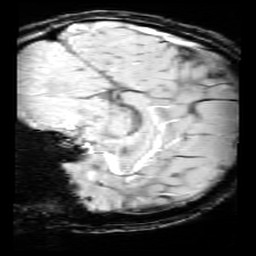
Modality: SWI
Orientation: sagittal
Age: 12
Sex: female
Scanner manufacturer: siemens
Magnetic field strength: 3 T
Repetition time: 0.027 s
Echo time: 0.02 s